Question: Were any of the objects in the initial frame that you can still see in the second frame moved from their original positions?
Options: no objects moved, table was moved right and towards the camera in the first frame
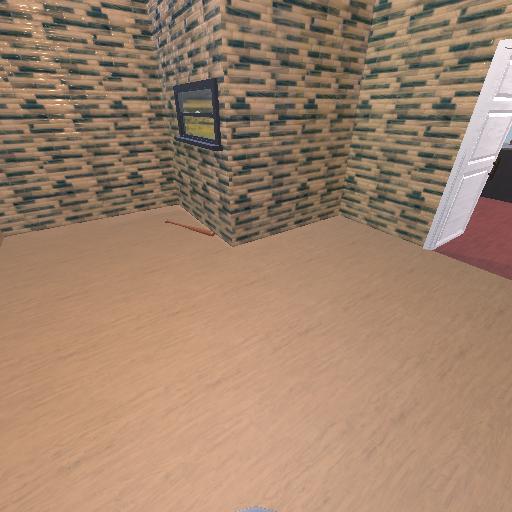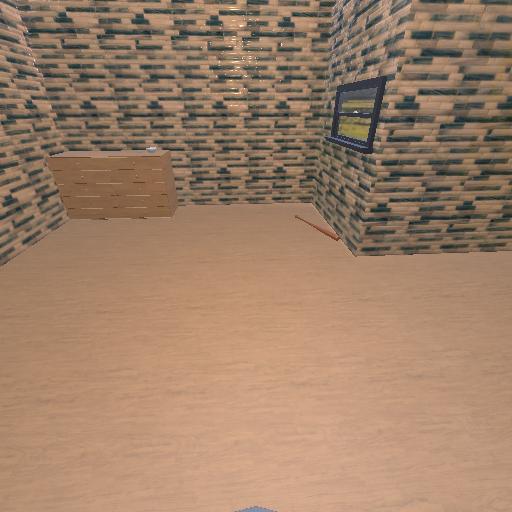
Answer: no objects moved